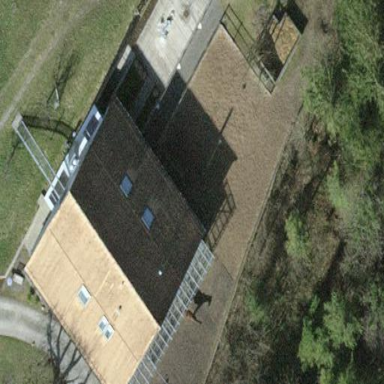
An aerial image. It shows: Building.